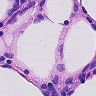
Metastatic tissue present: no